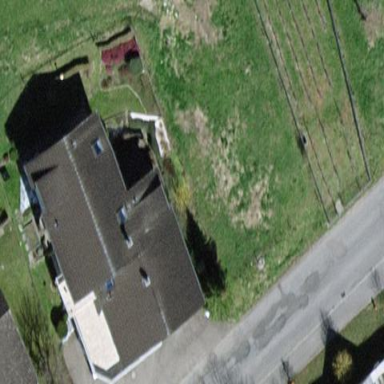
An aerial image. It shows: Detached building.